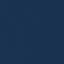
Land use / land cover class: SeaLake